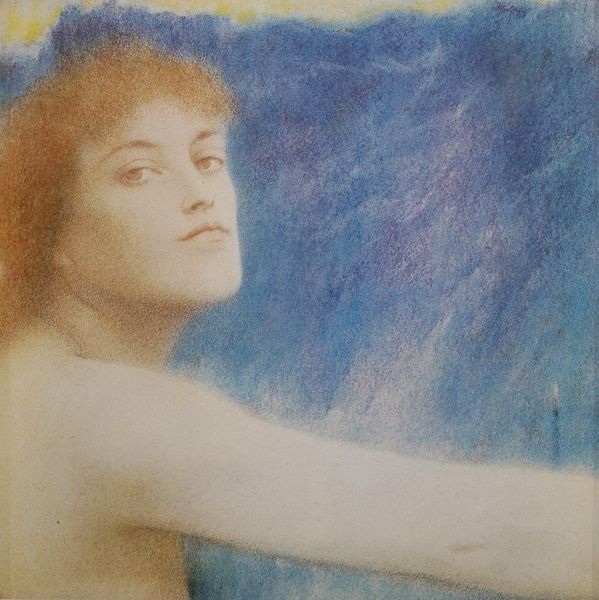
Titel: Etude pour L'offrande
Künstler: Fernand Khnopff
Standort: Bruxelles
Institution: (Privatbesitz)
Schlagwörter: akt, blau, dunkel, gemälde, haut, himmel, kopf, körper, mann, meer, nackt, schatten, weiß, wolken, aquarell, gelb, mädchen, ocker, ausschnitt, braun, brust, frau, frisur, haar, hell, hintergrund, kreide, licht, mund, nase, ohr, orange, pastell, profil, schwarz, skizze, stirn, zeichnung, blick, dame, rot, wolke, beige, hochformat, malerei, symbolismus, blond, jung, arm, arme, augen, blass, gesicht, bild, hals, portrait, porträt, kalt, natur, sonne, auge, gold, haare, kind, augenbrauen, brustbild, kinn, lippe, lippen, locken, schulter, skulptur, sommer, studie, abstrakt, hitze, grafik, wetter, jugendstil, detail, pupillen, kerze, mimik, augenbraue, dreiviertelprofil, oberkörper, foto, hodler, entwurf, pupille, jüngling, verschwommen, halbprofil, sinnlich, auen, plan, pastel, pastellkreide, nude, waagrecht, hochmut, trotz, orangte, aktporträt, orträt, aktportrait, nackthei, 1900, oberkörer